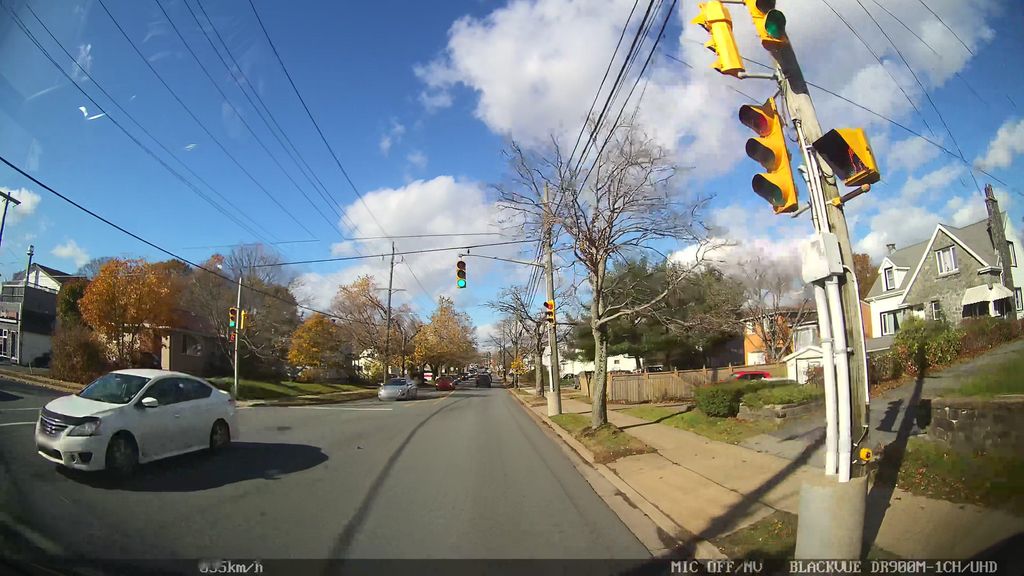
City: halifax